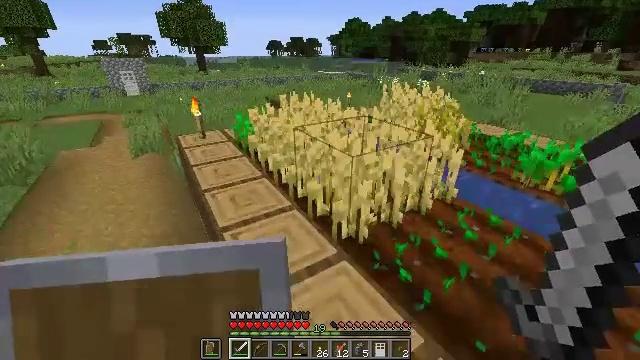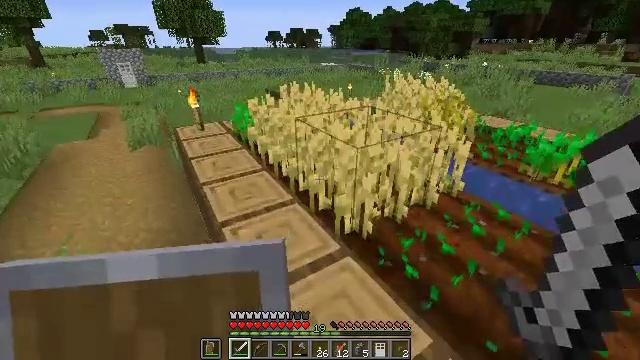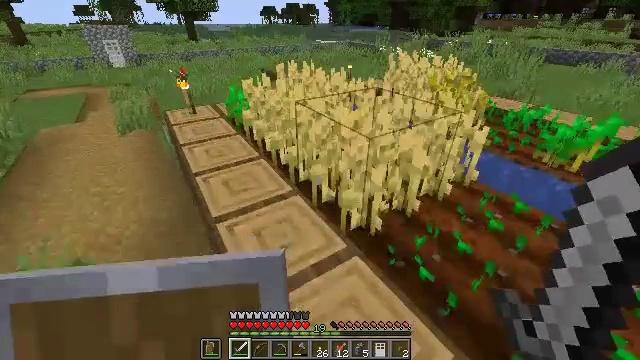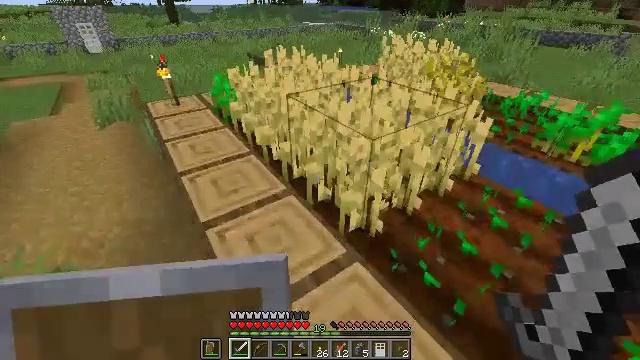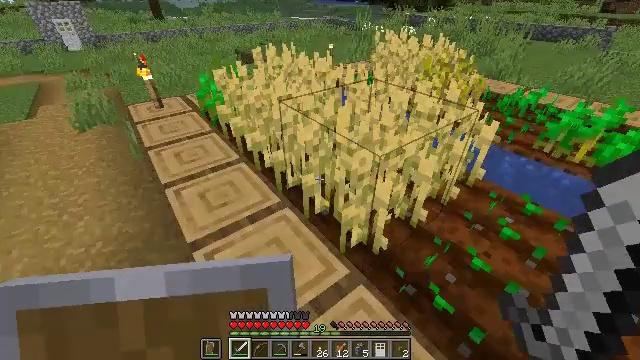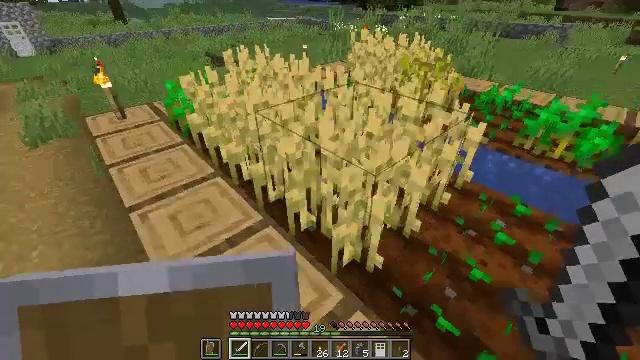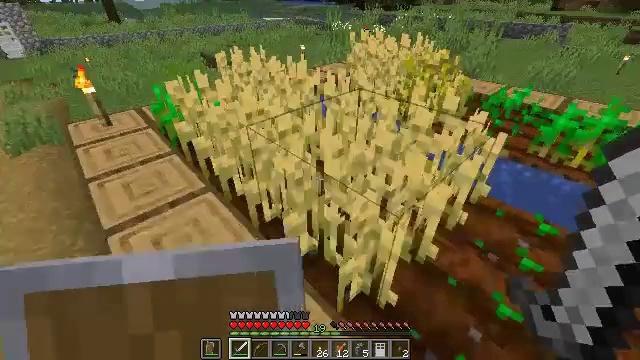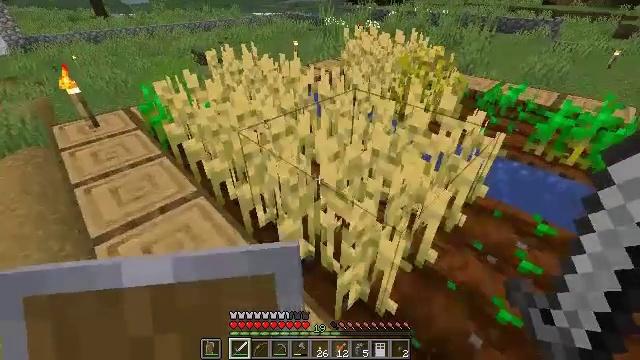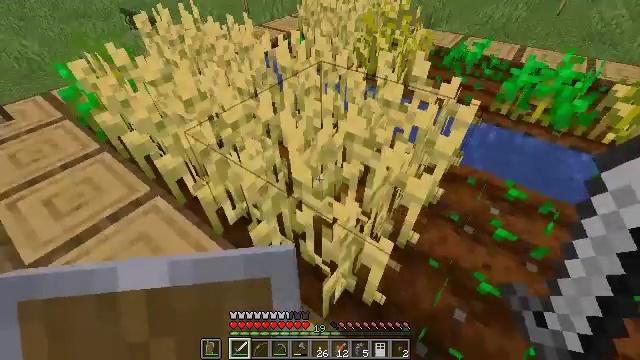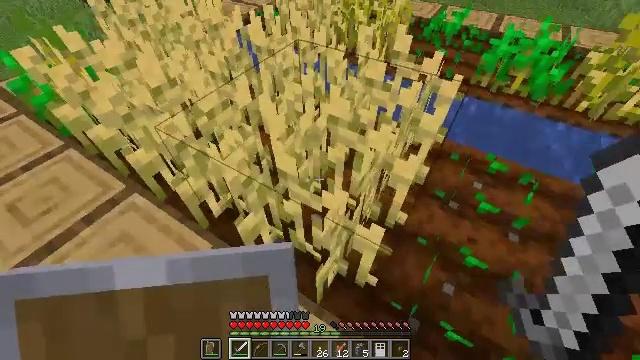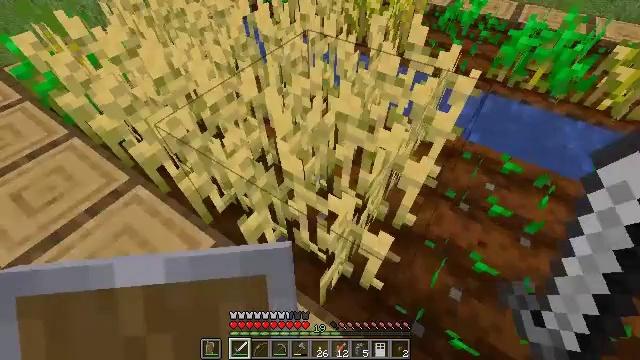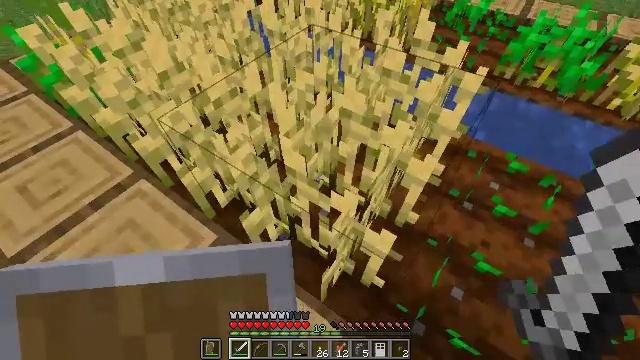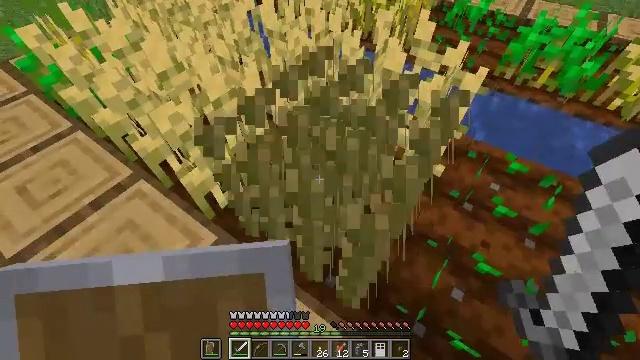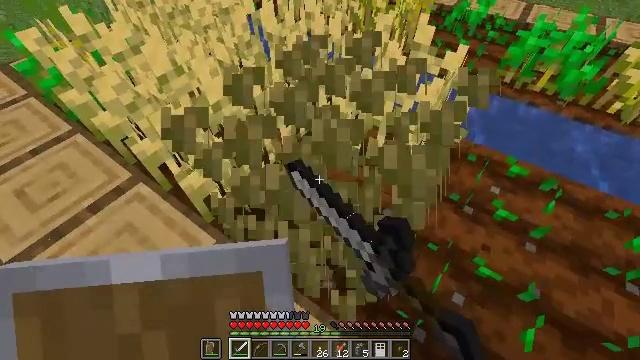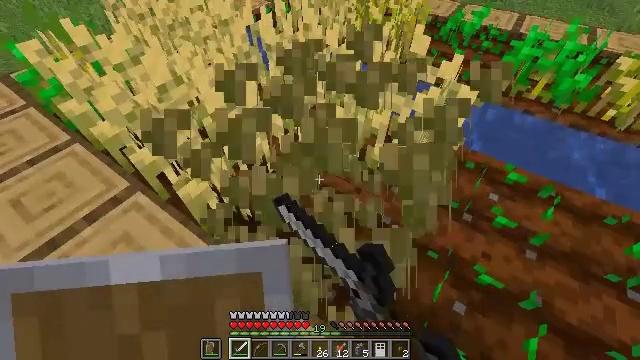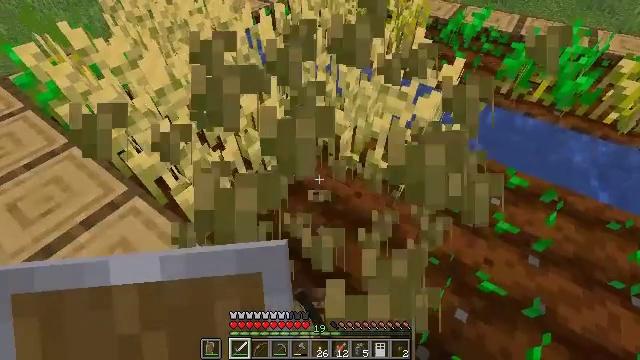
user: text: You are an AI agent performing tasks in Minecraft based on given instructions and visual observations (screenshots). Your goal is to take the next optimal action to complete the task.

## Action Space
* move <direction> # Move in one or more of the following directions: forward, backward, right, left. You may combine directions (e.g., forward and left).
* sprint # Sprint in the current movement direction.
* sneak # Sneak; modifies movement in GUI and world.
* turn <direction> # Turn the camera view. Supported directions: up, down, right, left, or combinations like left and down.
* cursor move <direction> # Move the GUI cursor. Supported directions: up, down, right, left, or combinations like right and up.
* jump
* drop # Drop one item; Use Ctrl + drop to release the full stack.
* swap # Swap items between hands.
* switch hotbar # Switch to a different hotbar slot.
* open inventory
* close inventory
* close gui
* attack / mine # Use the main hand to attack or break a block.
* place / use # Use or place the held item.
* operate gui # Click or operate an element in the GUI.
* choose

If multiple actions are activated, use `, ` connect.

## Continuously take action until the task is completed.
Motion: motion action
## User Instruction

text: Destroy the wheat to collect it.
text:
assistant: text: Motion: move forward, turn down
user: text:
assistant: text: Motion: move forward, turn down
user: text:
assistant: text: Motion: move forward, turn right and down
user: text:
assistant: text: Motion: move forward, turn right
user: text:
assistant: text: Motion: move forward, turn right
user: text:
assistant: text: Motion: move forward
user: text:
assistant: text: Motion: move forward, turn right
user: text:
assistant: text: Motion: turn right and down
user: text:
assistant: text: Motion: turn right and down
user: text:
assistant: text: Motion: turn left and down
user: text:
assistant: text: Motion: turn left
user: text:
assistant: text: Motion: attack / mine
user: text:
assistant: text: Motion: attack / mine
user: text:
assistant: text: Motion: turn up
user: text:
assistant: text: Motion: move forward
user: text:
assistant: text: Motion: move forward
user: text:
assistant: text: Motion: move forward, turn down
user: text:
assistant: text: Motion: turn right and down, attack / mine
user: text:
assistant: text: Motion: attack / mine
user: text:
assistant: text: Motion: turn left
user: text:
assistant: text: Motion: turn left and up
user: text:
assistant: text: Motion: turn left and up
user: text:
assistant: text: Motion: attack / mine
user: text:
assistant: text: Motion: move forward, attack / mine
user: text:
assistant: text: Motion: move forward, turn right and down
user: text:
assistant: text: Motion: move forward and move right, turn right
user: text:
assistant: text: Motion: move forward and move right
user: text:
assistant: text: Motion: move forward, turn left, attack / mine
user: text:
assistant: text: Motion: turn left, attack / mine
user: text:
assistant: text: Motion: turn left and up